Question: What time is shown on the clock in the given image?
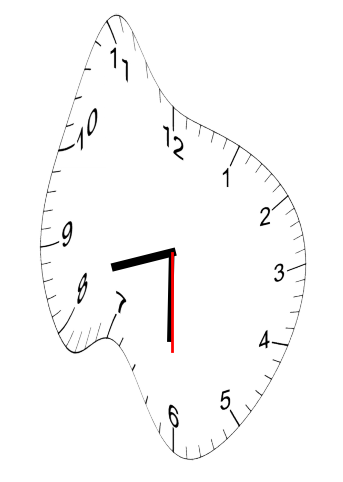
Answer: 08:30:30